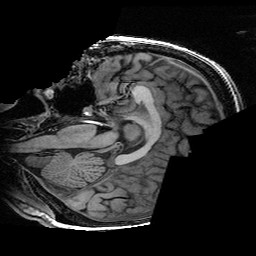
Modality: T1w
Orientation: sagittal
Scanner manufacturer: ge
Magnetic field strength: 3 T
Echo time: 0.00318 s